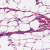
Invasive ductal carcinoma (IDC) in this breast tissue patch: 0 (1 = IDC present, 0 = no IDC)